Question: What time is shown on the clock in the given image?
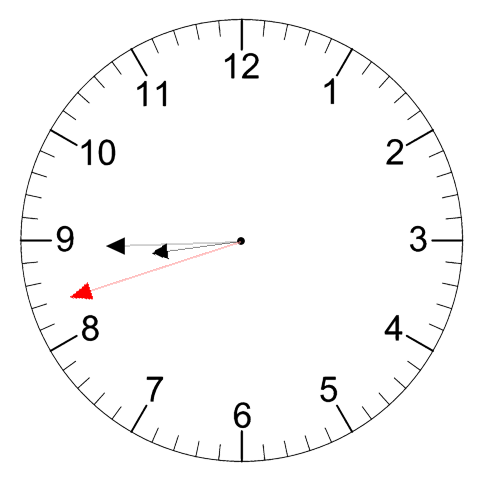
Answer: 08:44:42